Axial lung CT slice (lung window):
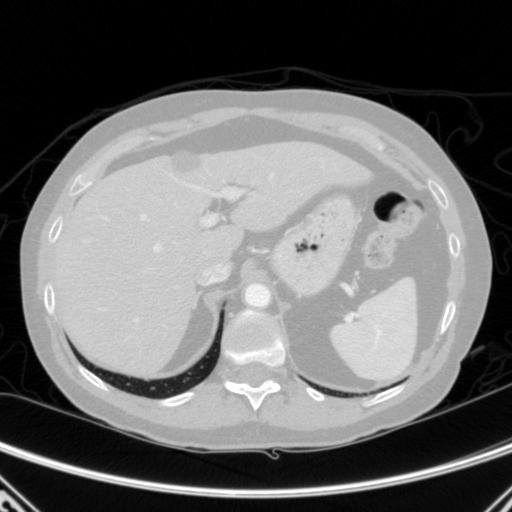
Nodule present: no